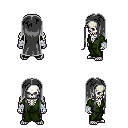
a pixel art fantasy rpg character, male body template, skeleton, green robe, metal pants, gray extra-long hairstyle, white cloth bandages, four views (front, back, left, right), 2x2 character sprite sheet, small pixel art, hard edges, no anti-aliasing